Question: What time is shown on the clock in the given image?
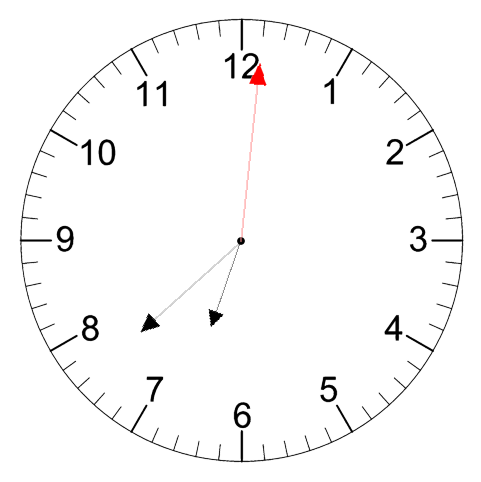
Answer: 06:38:01